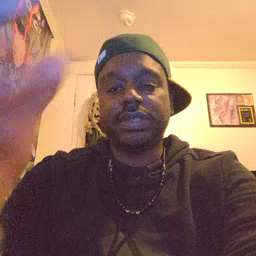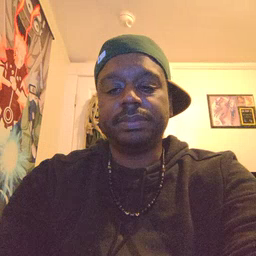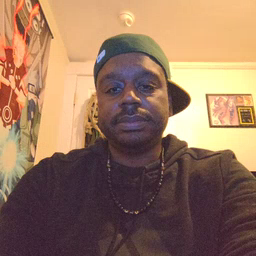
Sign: giraffe